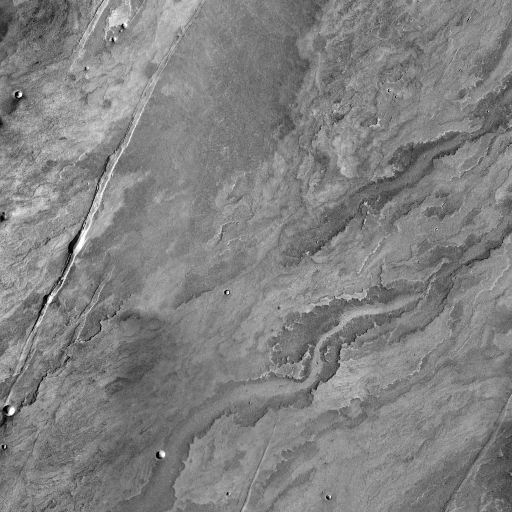
Crater classes present: Background, Other